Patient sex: F
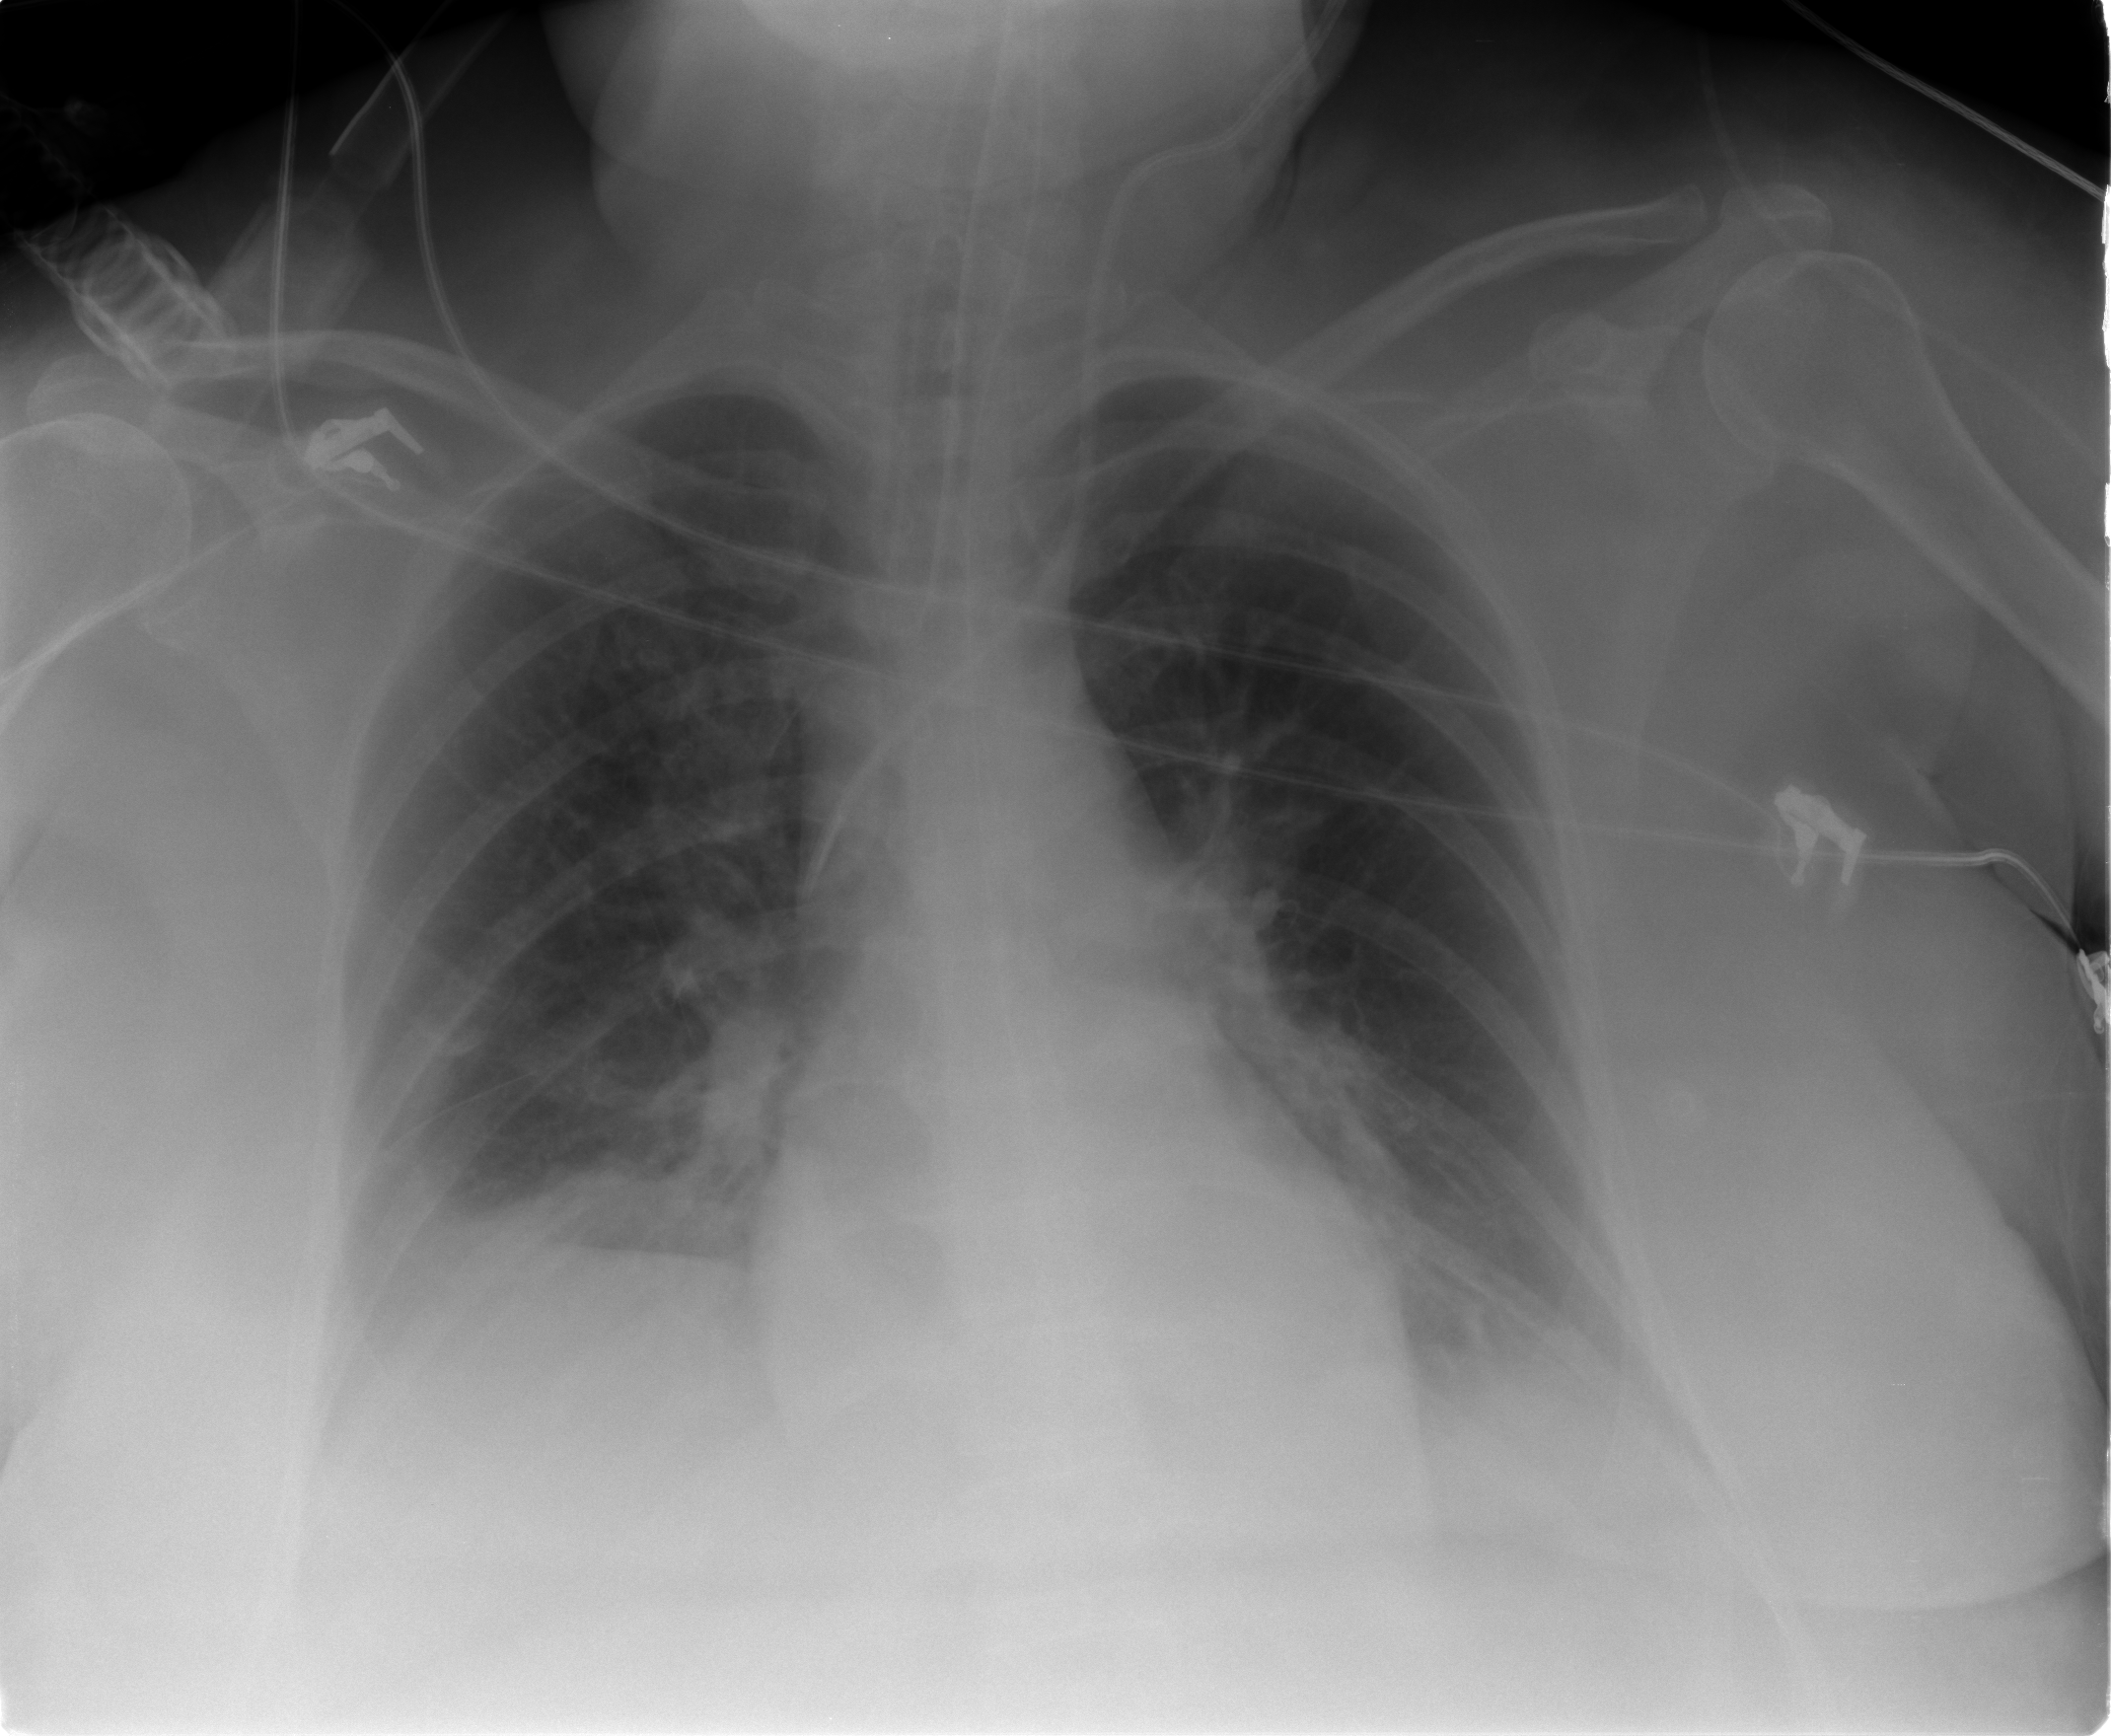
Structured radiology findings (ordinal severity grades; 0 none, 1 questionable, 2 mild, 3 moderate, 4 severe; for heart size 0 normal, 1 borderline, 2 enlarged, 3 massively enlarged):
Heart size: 0
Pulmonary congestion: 3
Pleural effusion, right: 2
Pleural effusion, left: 2
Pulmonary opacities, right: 2
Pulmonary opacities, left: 2
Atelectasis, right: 2
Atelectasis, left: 2